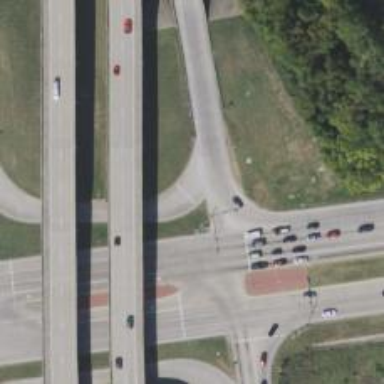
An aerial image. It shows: Trunk link highway.